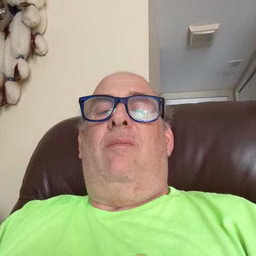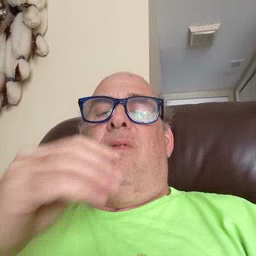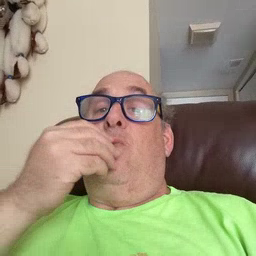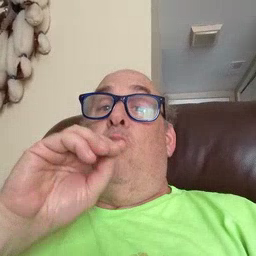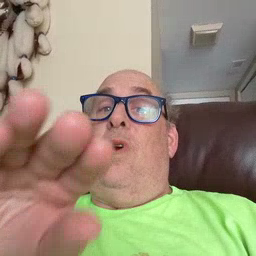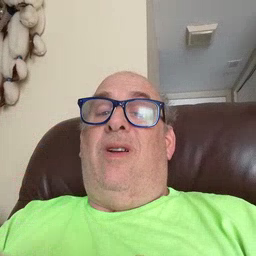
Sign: kiss